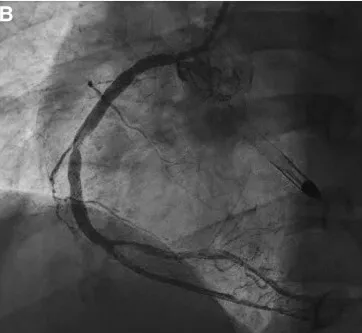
Post-drug-eluting stent implantation shows disappearance of crescent-shaped dye collection. The white arrow shows the location of the previous drug-eluting stent implanted several years earlier. DES, drug-eluting stent; RCA, right coronary artery.
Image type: radiology (ultrasound)